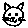
Label: cat